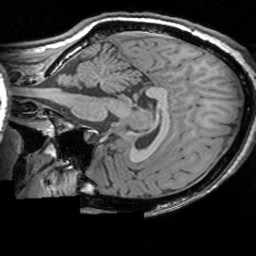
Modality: T1w
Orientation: sagittal
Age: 30
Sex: female
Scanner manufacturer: siemens
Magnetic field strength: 3 T
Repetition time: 1.63 s
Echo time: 0.00311 s